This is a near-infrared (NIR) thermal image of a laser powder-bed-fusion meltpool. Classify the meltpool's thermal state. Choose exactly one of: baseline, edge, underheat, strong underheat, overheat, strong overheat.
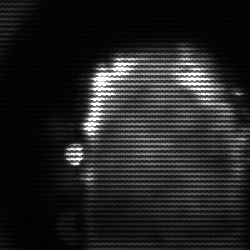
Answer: baseline